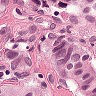
Metastatic tissue present: yes